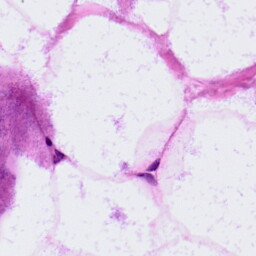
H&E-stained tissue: LymphNode